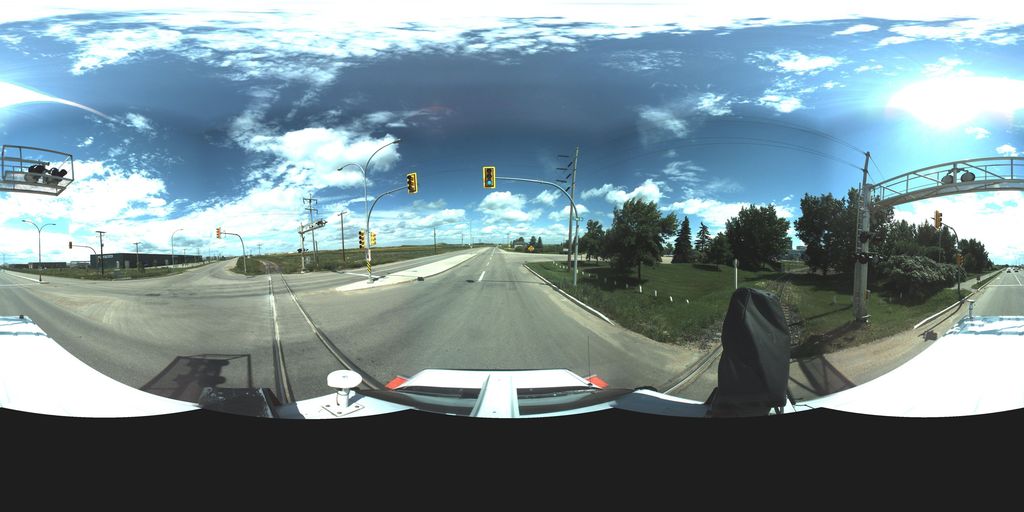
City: saskatoon